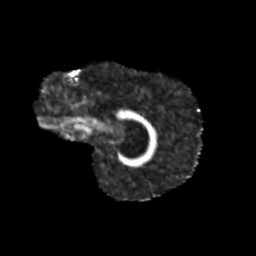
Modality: FA
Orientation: sagittal
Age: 11
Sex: male
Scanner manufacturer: siemens
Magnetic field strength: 3 T
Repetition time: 3.8 s
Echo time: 0.07 s